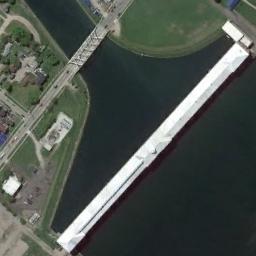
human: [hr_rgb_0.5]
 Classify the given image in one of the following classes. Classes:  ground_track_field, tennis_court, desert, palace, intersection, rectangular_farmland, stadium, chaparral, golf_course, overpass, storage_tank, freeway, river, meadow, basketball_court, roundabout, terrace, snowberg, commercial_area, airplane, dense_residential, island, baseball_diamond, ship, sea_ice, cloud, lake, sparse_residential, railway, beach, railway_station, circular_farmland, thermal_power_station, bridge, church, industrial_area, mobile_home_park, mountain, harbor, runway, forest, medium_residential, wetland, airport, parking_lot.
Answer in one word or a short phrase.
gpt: bridge